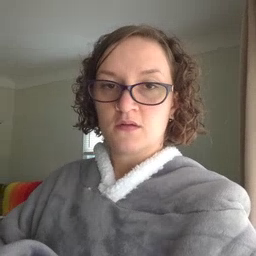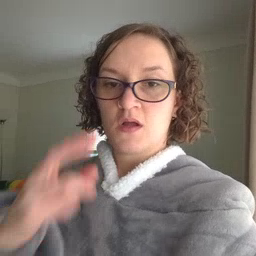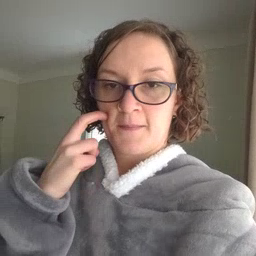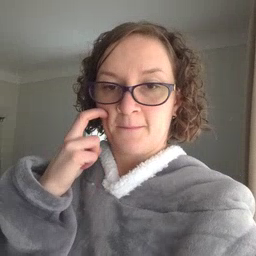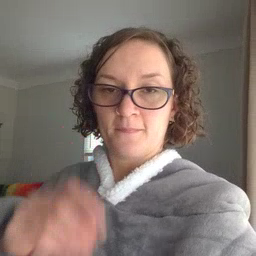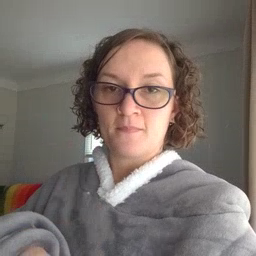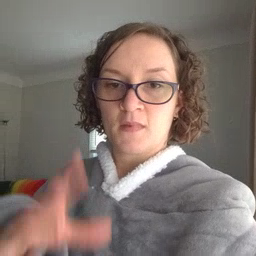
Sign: gum